Frequency: 75000
Velocity: 0,2325
Power: 30,6
Pulse duration: 0,0000001
Pass count: 1
Magnification: 10
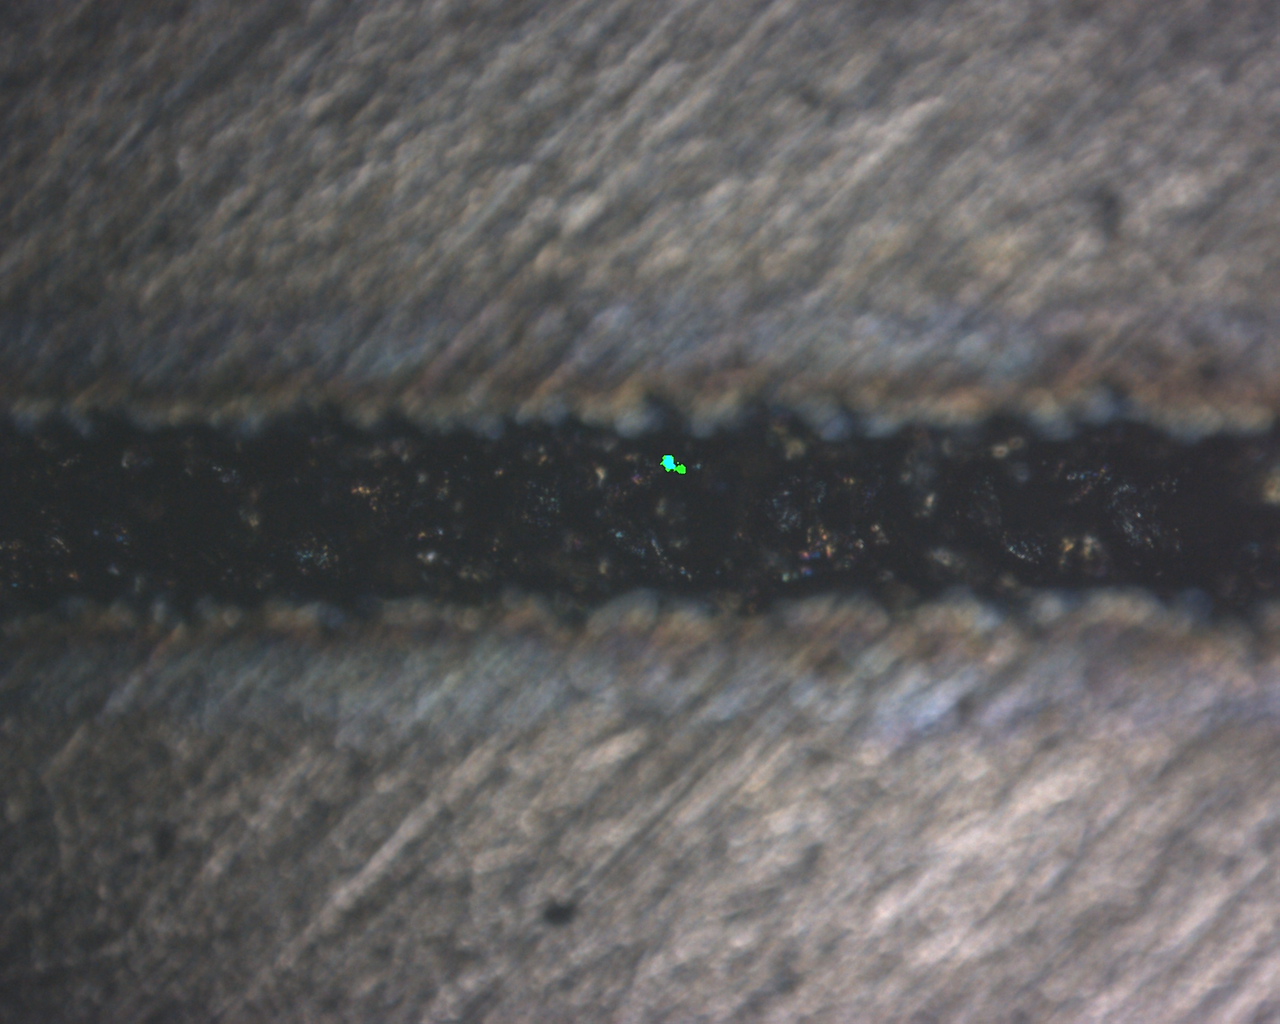
Measured width: 135.937
Other width: 76.935